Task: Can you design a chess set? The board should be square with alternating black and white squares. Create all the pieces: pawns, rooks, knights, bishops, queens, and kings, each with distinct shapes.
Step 1668:
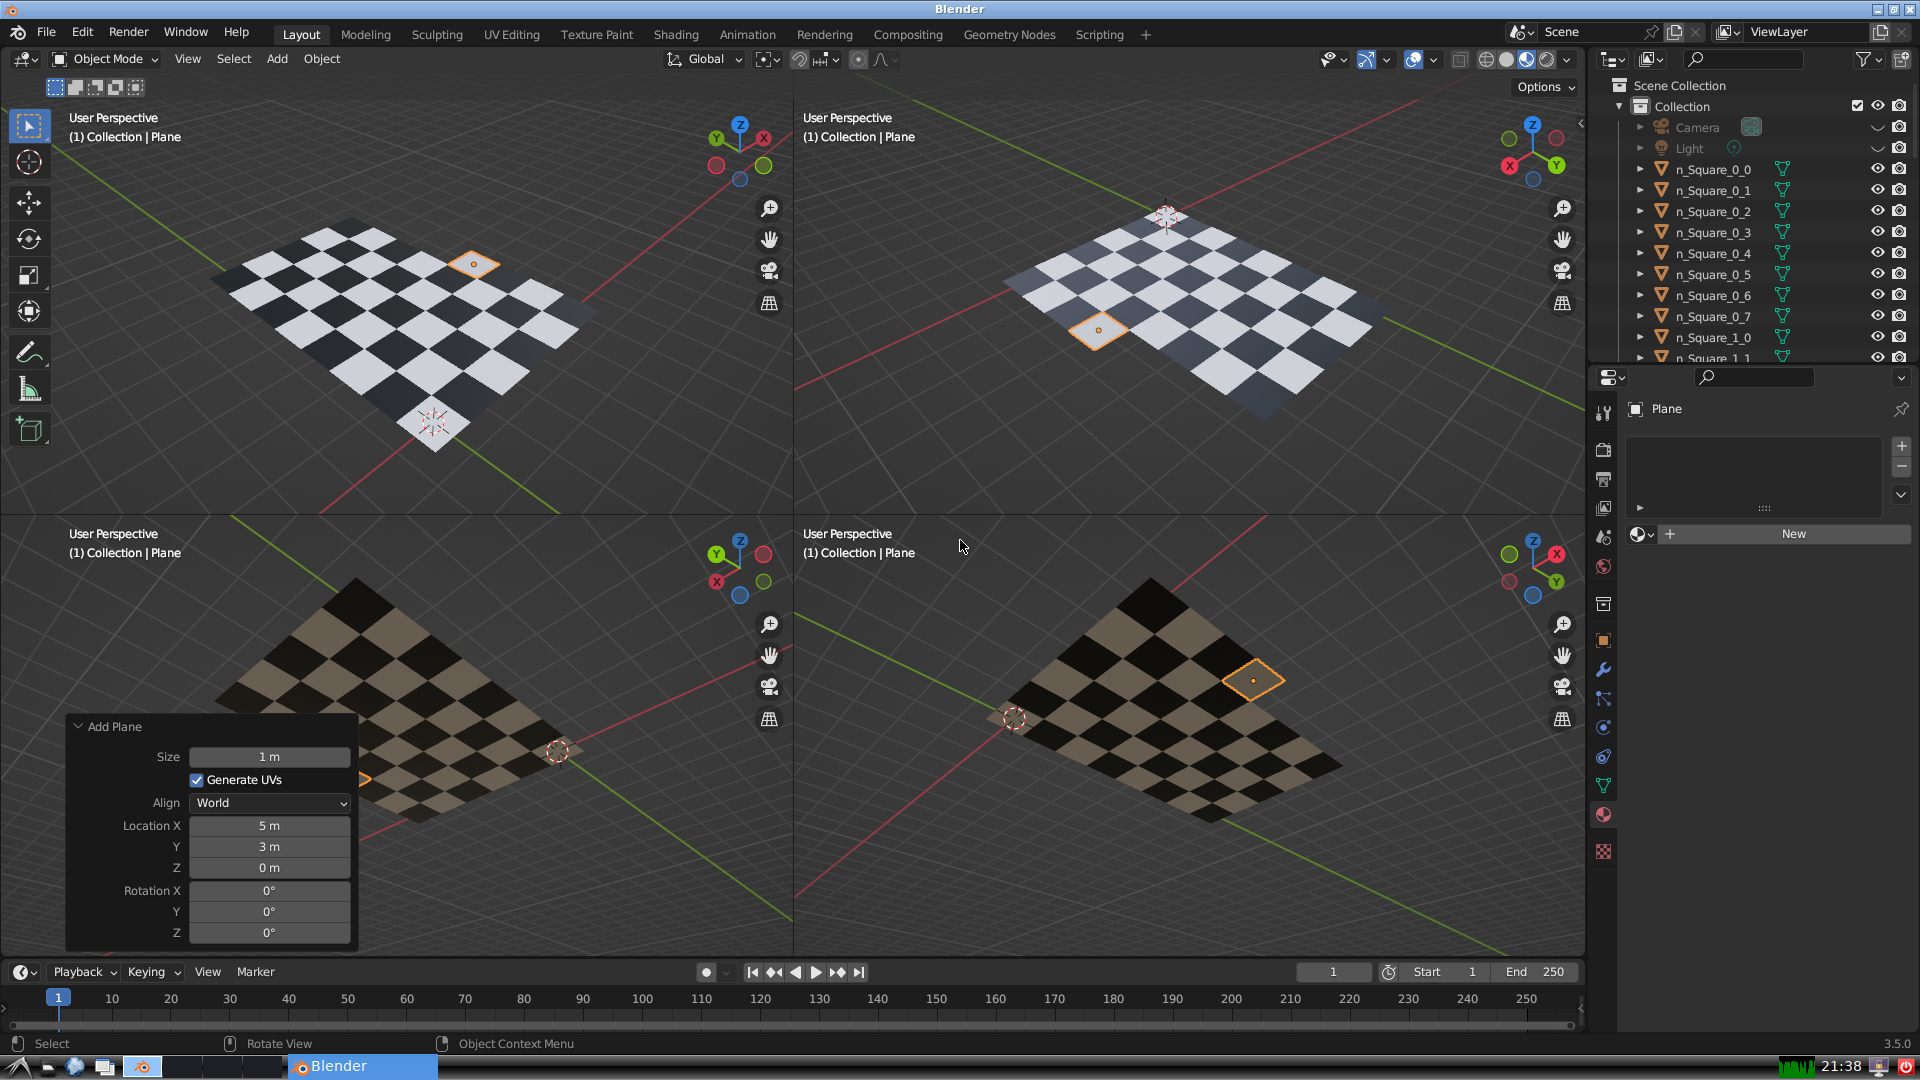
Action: {"key_press": ['Ctrl, Home']}